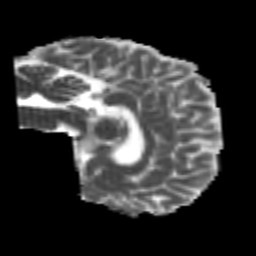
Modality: MD
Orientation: sagittal
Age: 22
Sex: male
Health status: healthy
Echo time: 0.074 s